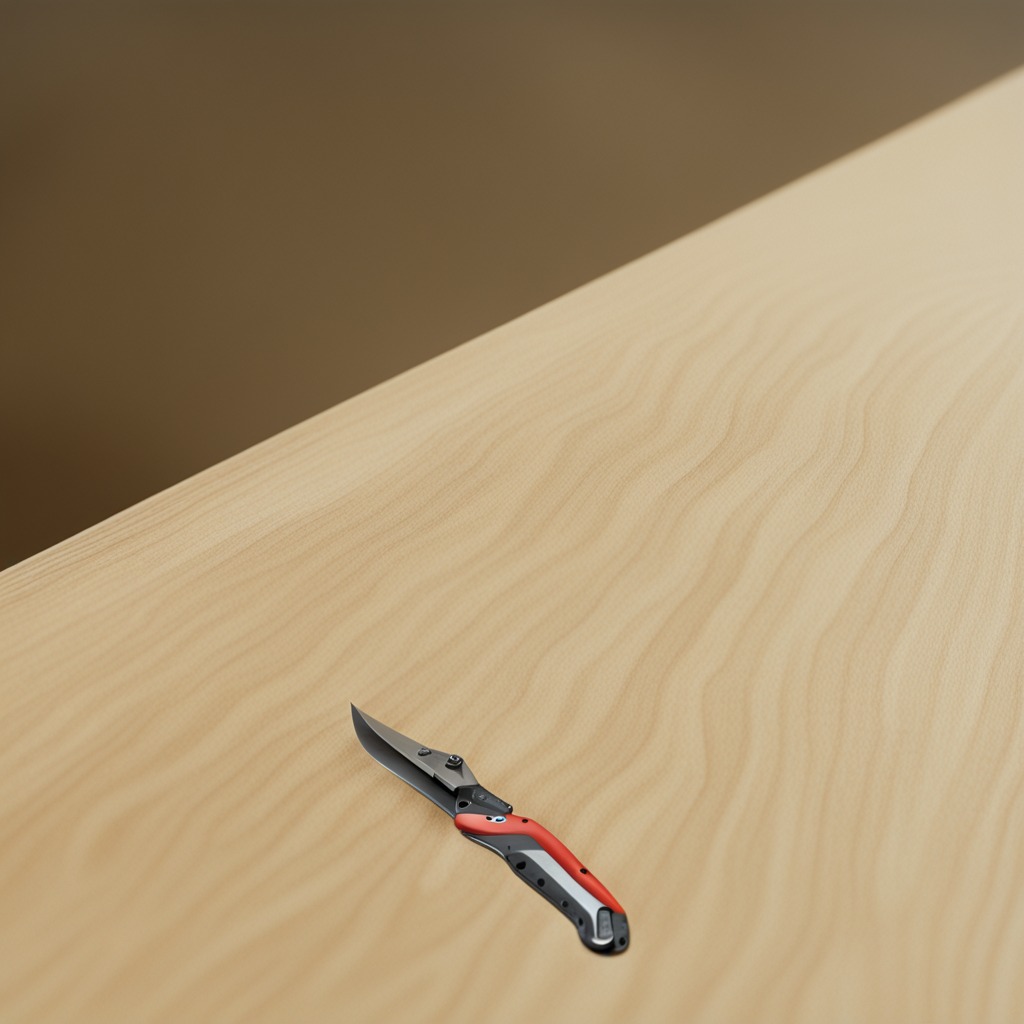
A utility knife is lying on a plywood surface in a paint workshop lit by afternoon window light.